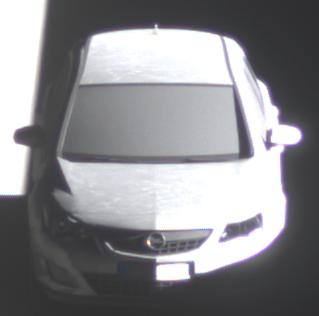
Make: Opel
Model: Astra 1.4 ecoFlex
Detailed model: Astra (J)
Model produced from: 2009/12
Model produced until: 2010/12
Doors: 5
Color: white
Road condition: dry road
Daytime: morning or afternoon
Contrast: high contrast